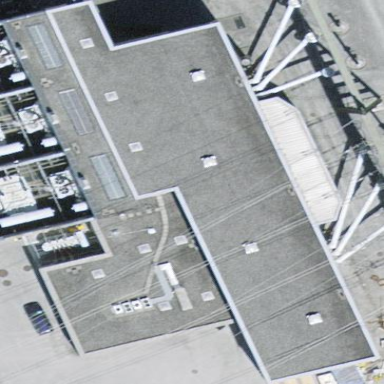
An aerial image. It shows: Industrial building housing switchgear.